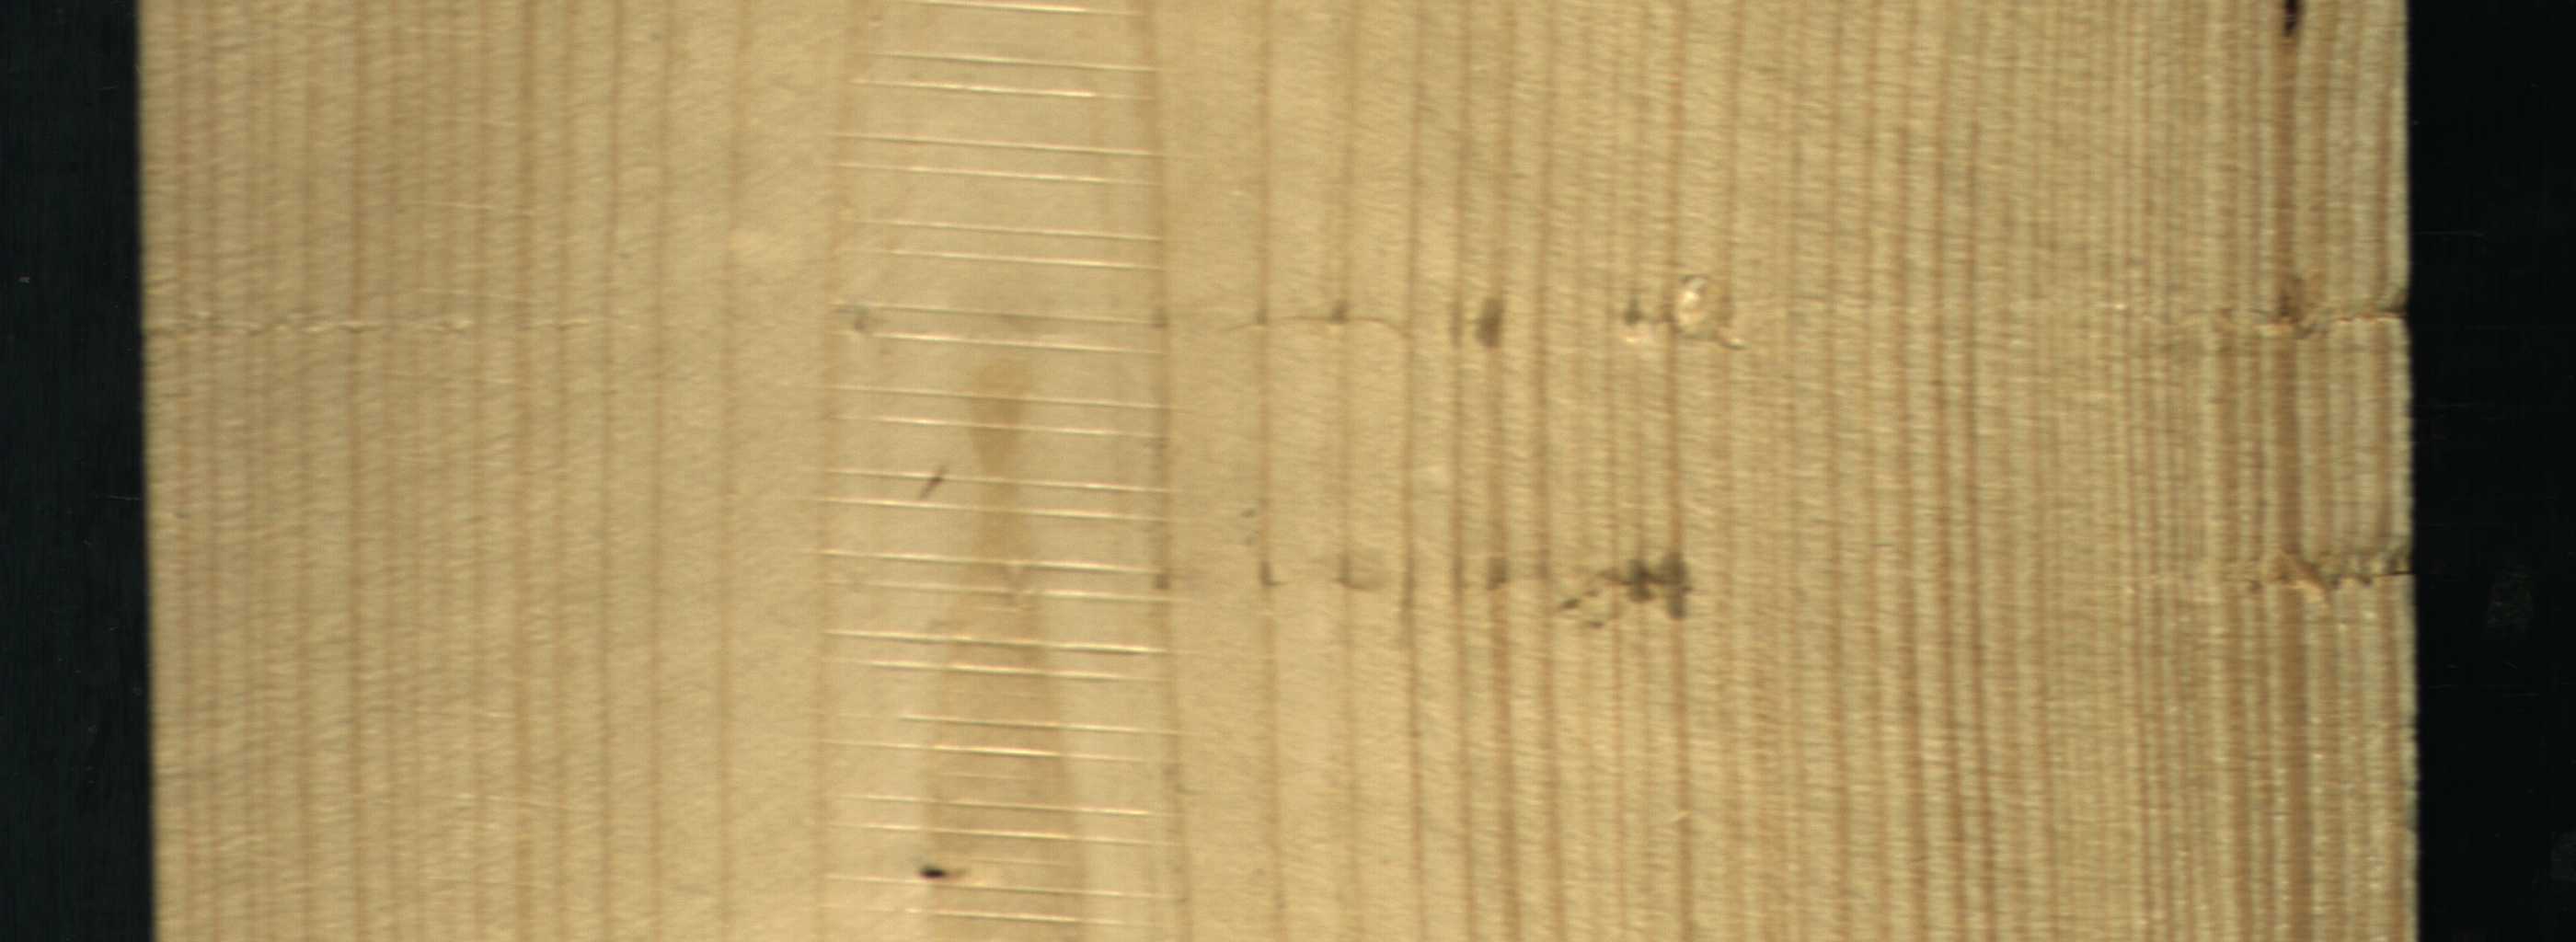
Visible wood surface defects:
resin
Dead_Knot